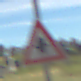
Verkehrszeichen: Vorfahrt
Umgebung: Outdoor, Special
Tageszeit: Midday
Wetter: PartlyCloudy
Licht: Natural
Jahreszeit: NotSpecified
Kontrast: HighContrast